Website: ulta-beauty
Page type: cross-sells
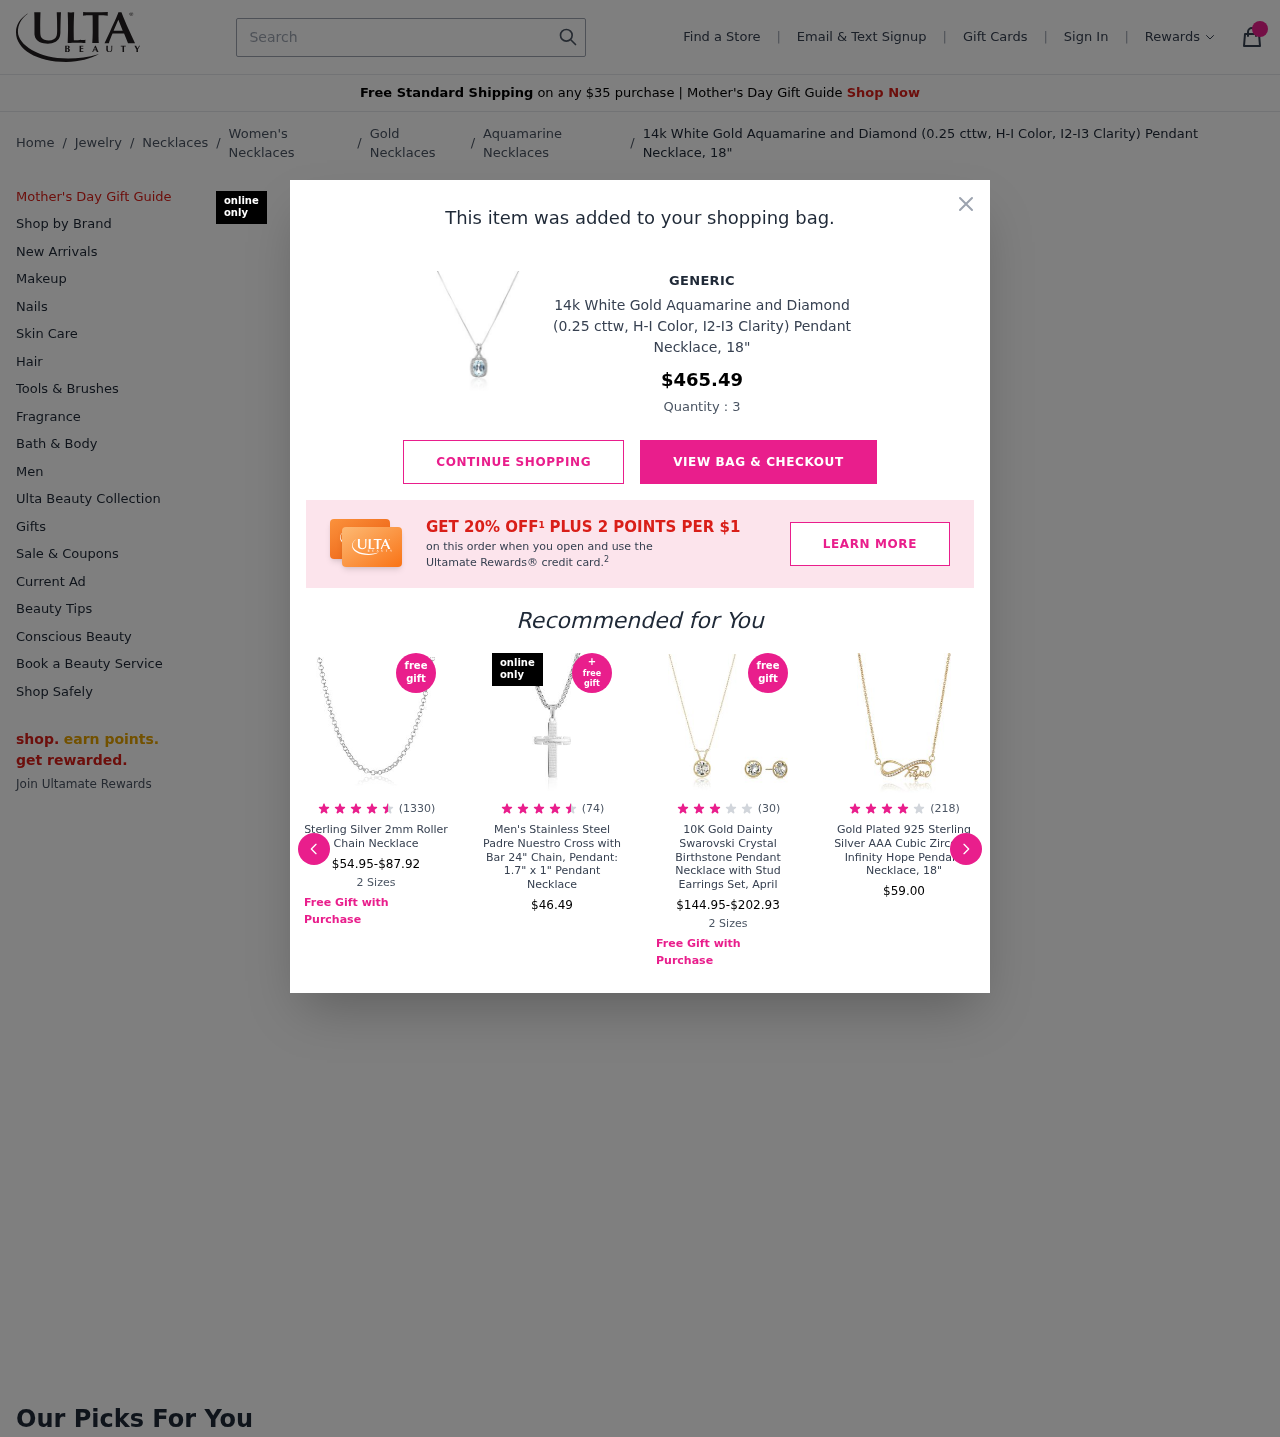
Product elements: key: PRODUCT1_BRAND
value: Generic
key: PRODUCT1_BREADCRUMB
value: Jewelry
Necklaces
Women's Necklaces
Gold Necklaces
Aquamarine Necklaces
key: PRODUCT1_NAME
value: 14k White Gold Aquamarine and Diamond (0.25 cttw, H-I Color, I2-I3 Clarity) Pendant Necklace, 18"
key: PRODUCT1_QUANTITY
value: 3
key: PRODUCT2_NAME
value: Sterling Silver 2mm Roller Chain Necklace
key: PRODUCT2_NUM_RATINGS
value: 1330
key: PRODUCT2_PRICE
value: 54.95
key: PRODUCT2_RATING
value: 4.5
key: PRODUCT3_NAME
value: Men's Stainless Steel Padre Nuestro Cross with Bar 24" Chain, Pendant: 1.7" x 1" Pendant Necklace
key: PRODUCT3_NUM_RATINGS
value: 74
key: PRODUCT3_PRICE
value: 46.49
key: PRODUCT3_RATING
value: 4.5
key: PRODUCT4_NAME
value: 10K Gold Dainty Swarovski Crystal Birthstone Pendant Necklace with Stud Earrings Set, April
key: PRODUCT4_NUM_RATINGS
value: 30
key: PRODUCT4_PRICE
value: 144.95
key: PRODUCT4_RATING
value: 3.3
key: PRODUCT5_NAME
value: Gold Plated 925 Sterling Silver AAA Cubic Zirconia Infinity Hope Pendant Necklace, 18"
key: PRODUCT5_NUM_RATINGS
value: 218
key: PRODUCT5_PRICE
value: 59
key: PRODUCT5_RATING
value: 4.4
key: PRODUCT1_BRAND2
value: GENERIC
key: PRODUCT1_NAME2
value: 14k White Gold Aquamarine and Diamond (0.25 cttw, H-I Color, I2-I3 Clarity) Pendant Necklace, 18"
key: PRODUCT1_PRICE2
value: $465.49
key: PRODUCT2_PRICE_MAX
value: -$87.92
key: PRODUCT4_PRICE_MAX
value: -$202.93
Search elements: key: HEADER_SEARCH
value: Search